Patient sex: M
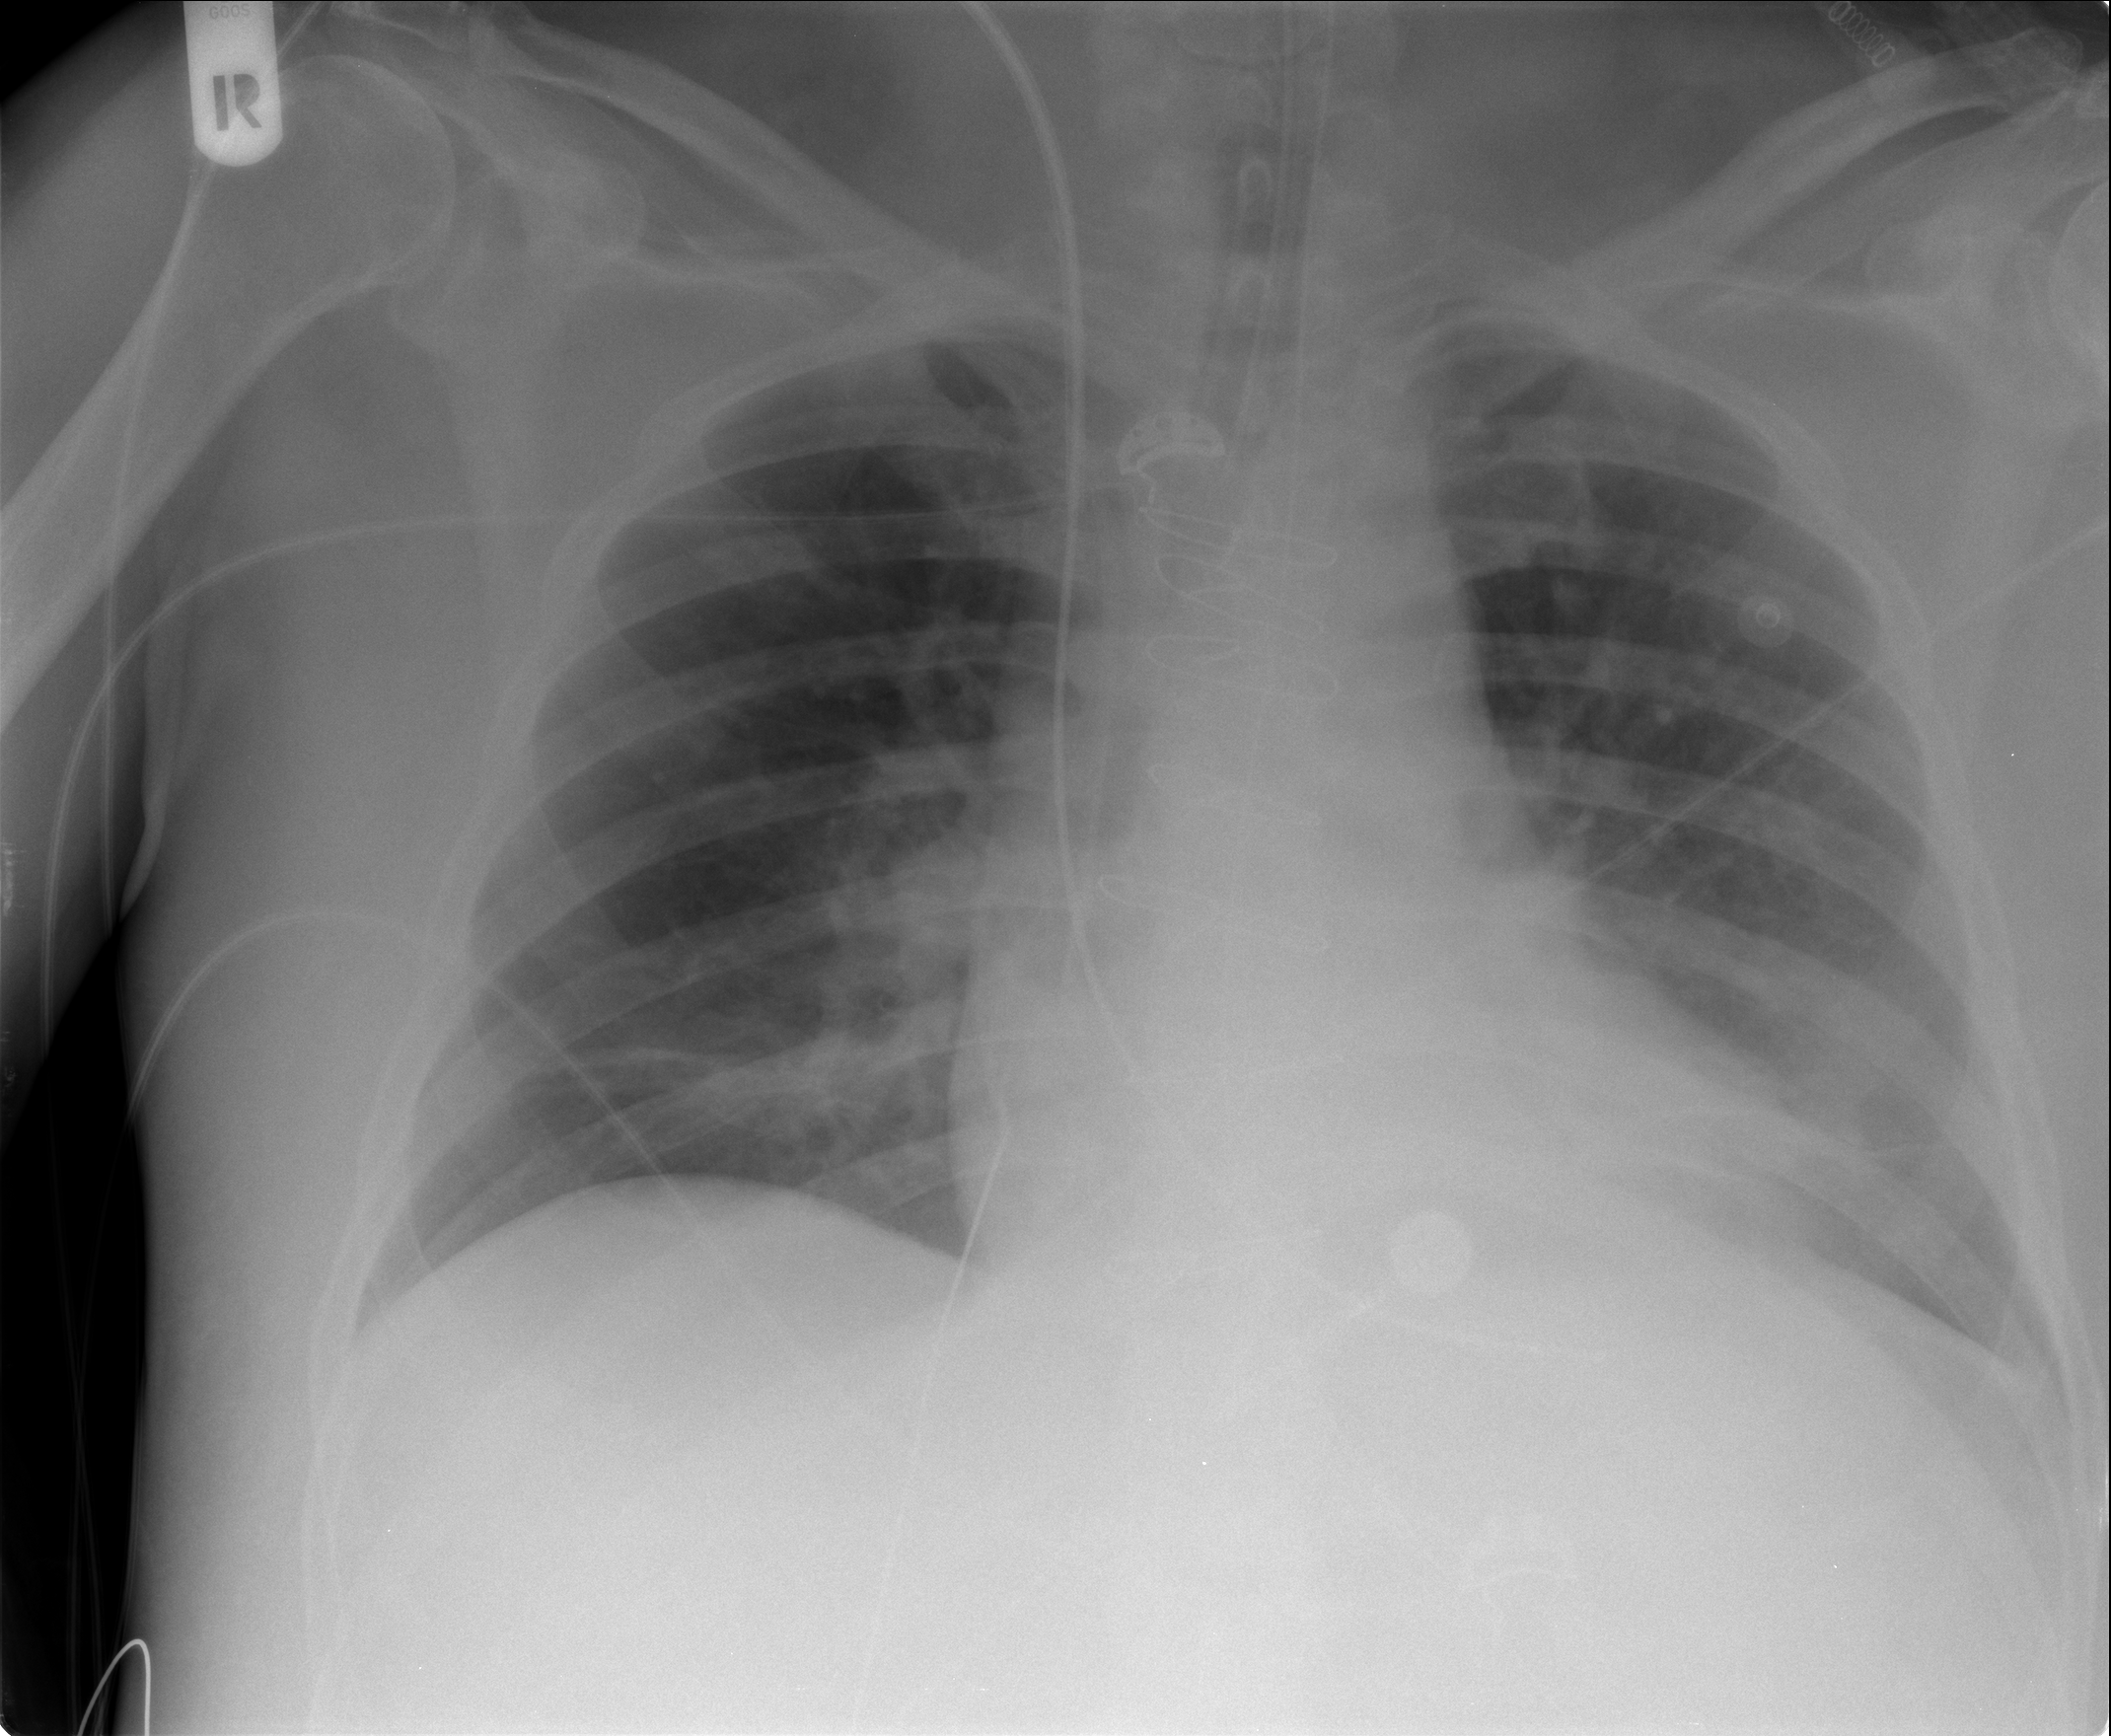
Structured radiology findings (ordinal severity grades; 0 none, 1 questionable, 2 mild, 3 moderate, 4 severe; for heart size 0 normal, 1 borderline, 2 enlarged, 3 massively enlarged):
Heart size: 1
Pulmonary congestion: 0
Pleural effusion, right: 0
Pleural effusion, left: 1
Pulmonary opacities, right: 2
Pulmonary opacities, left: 1
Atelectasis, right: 1
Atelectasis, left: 2